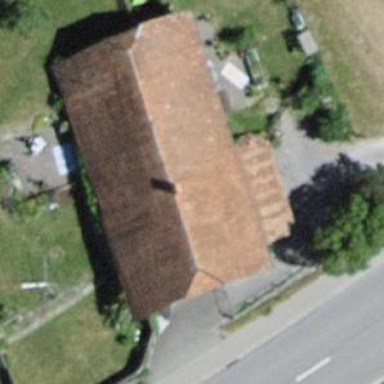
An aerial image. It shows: Farm building.